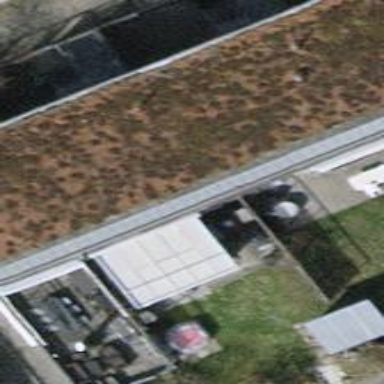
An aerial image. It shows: Terrace building with flat roof.